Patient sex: F
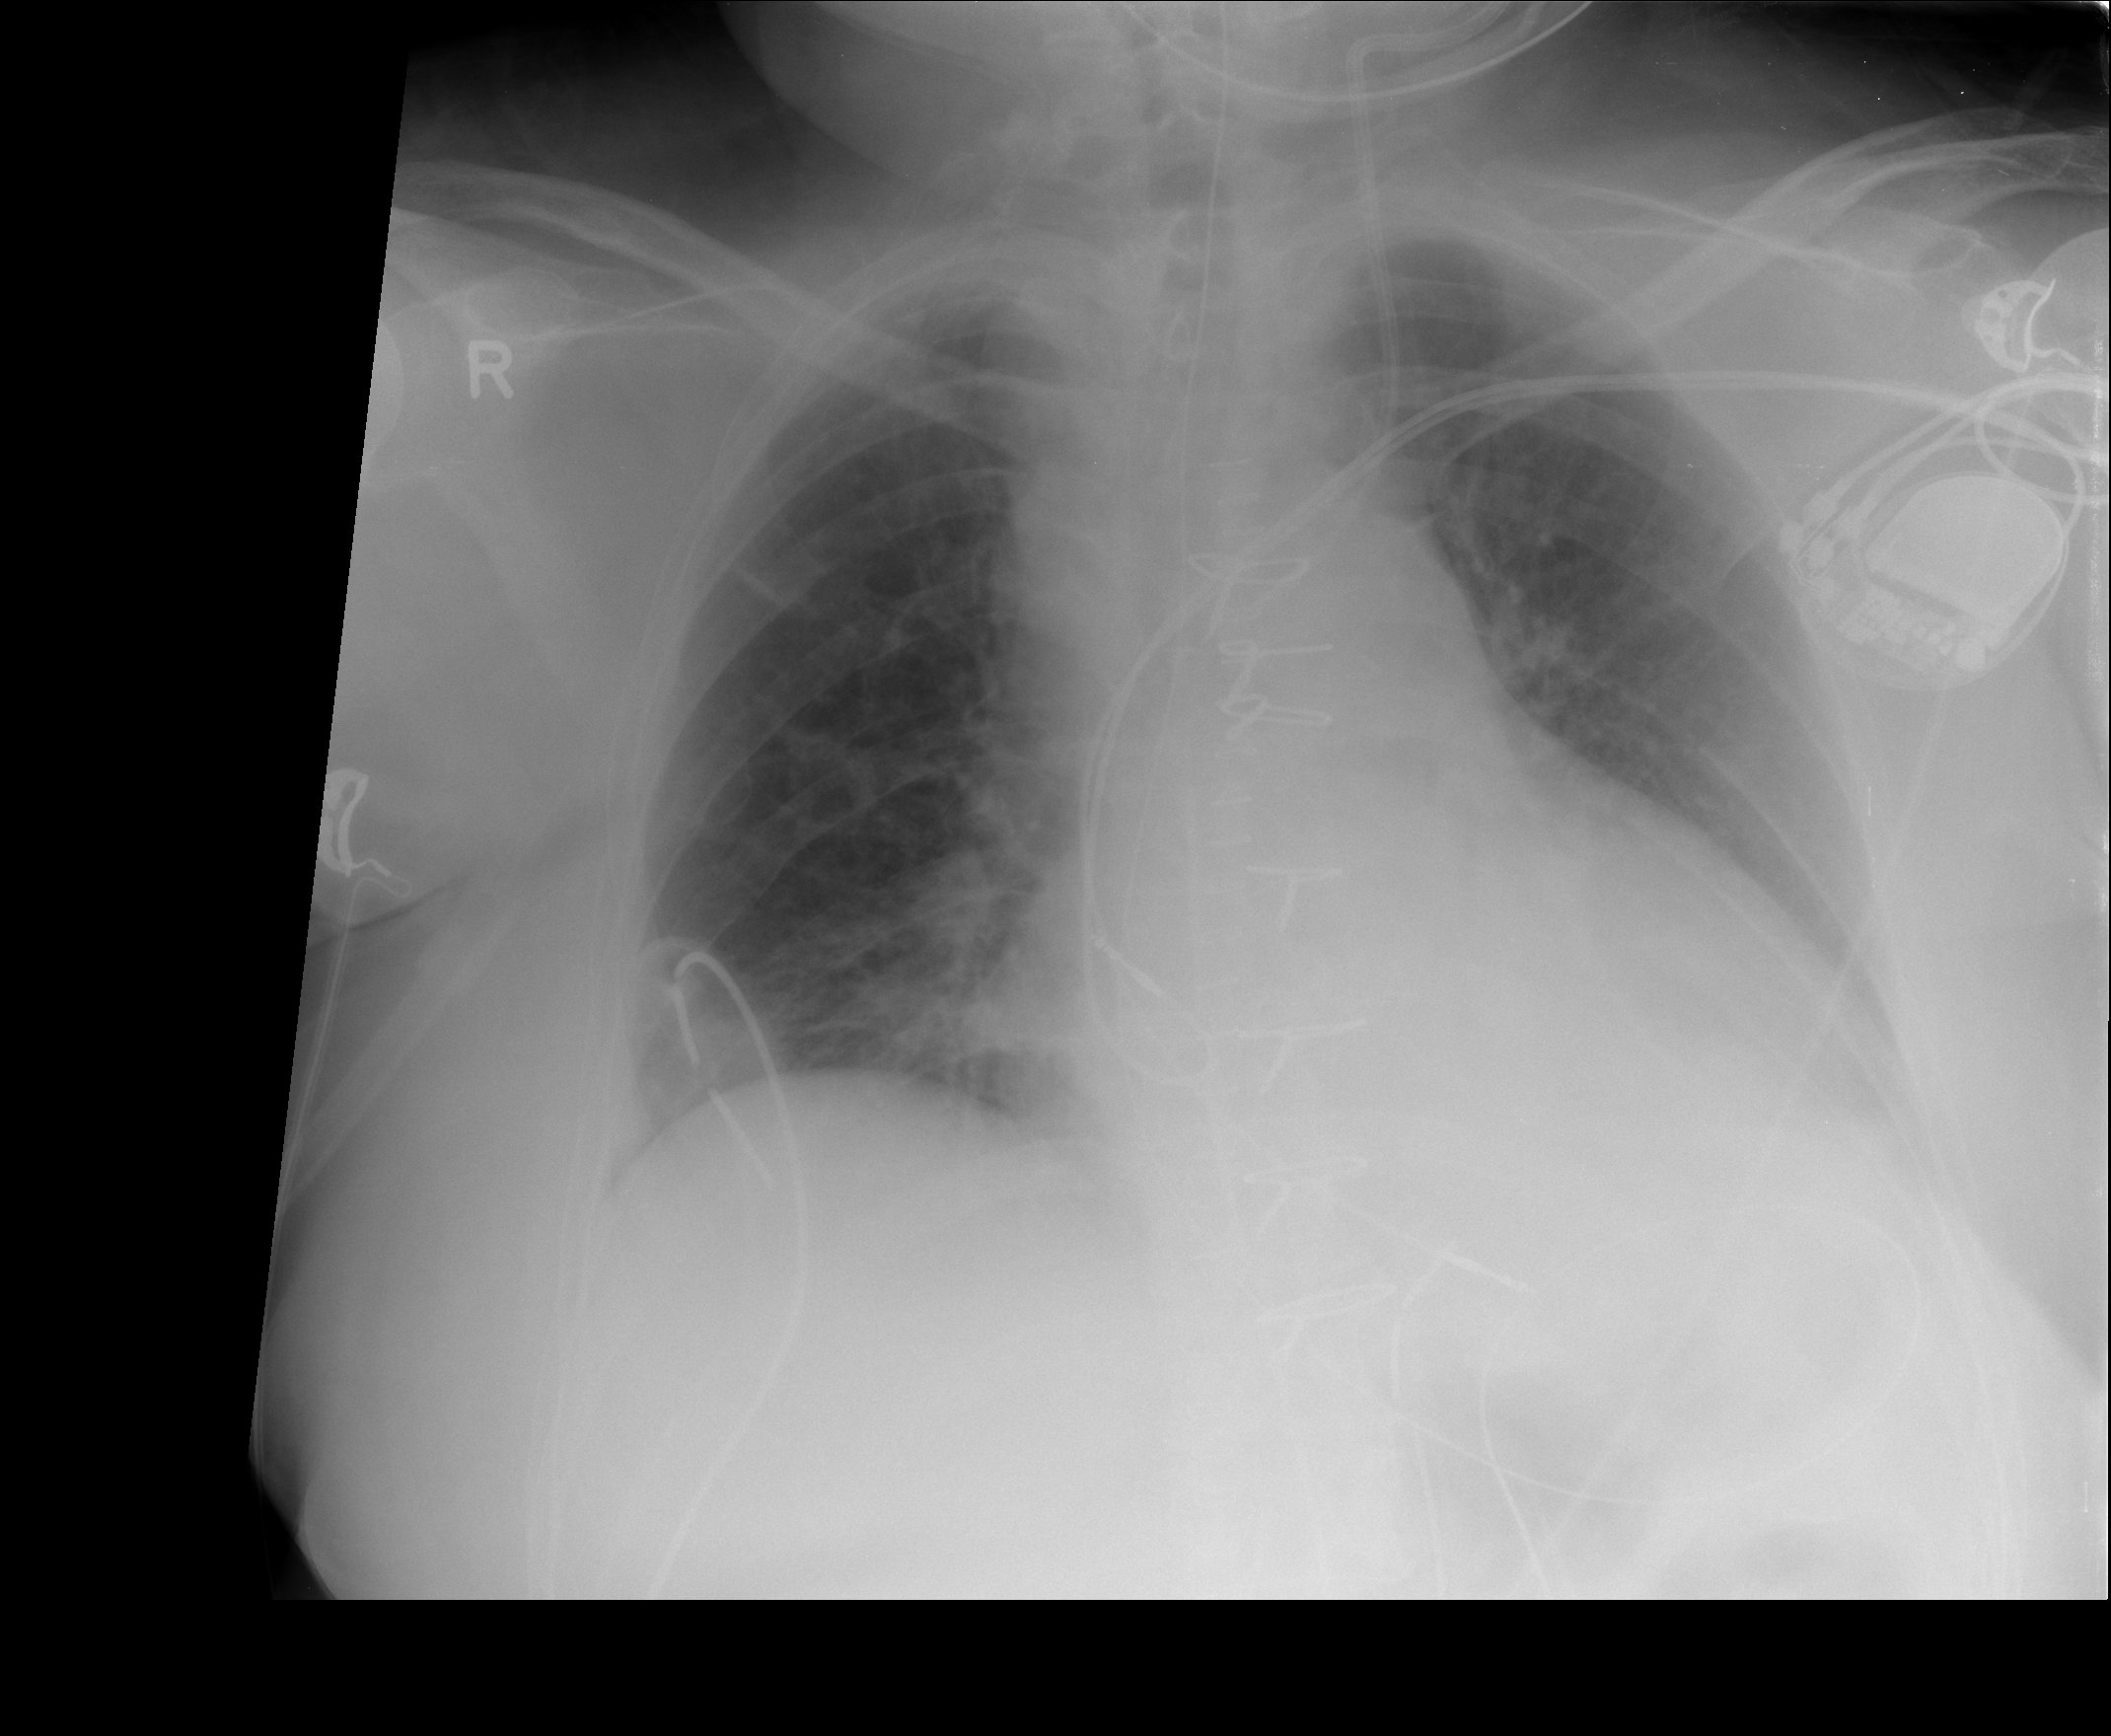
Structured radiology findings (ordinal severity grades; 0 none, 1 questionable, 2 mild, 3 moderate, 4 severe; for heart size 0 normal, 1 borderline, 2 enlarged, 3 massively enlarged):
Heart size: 0
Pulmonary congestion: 1
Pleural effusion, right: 0
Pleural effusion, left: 0
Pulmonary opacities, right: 1
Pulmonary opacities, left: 0
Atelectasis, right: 1
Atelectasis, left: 1